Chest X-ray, PA view. Patient: 13 years old, sex M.
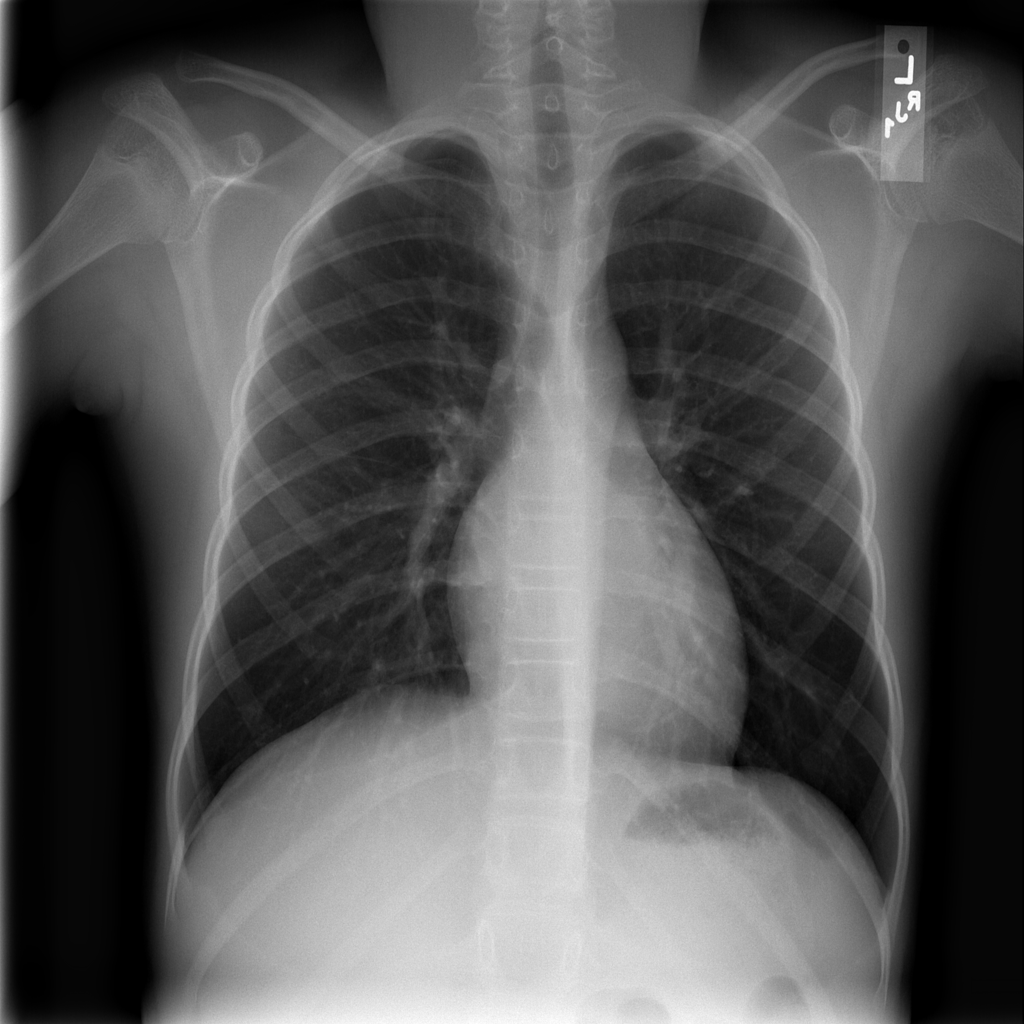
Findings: No Finding